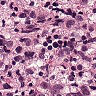
Metastatic tissue present: yes